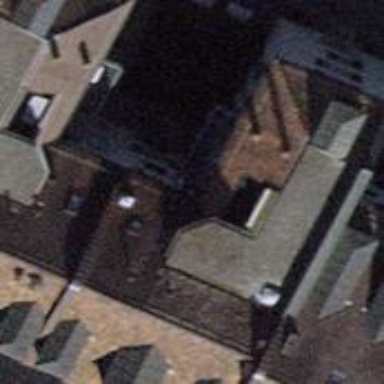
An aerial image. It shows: Apartments building with gabled roof oriented across.